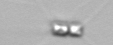
Label: Chaetoceros